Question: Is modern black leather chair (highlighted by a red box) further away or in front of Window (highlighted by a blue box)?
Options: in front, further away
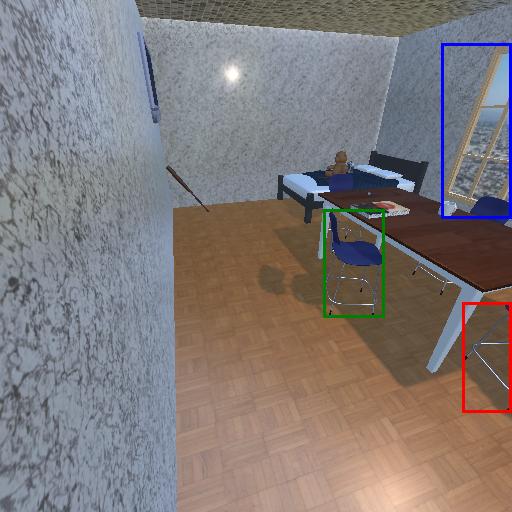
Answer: in front